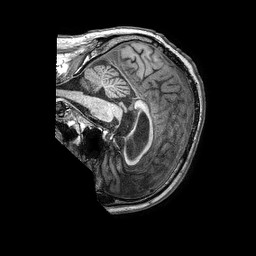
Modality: T1w
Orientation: sagittal
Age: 66
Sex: male
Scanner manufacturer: philips
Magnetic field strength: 3 T
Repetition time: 0.006751 s
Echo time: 0.003085 s